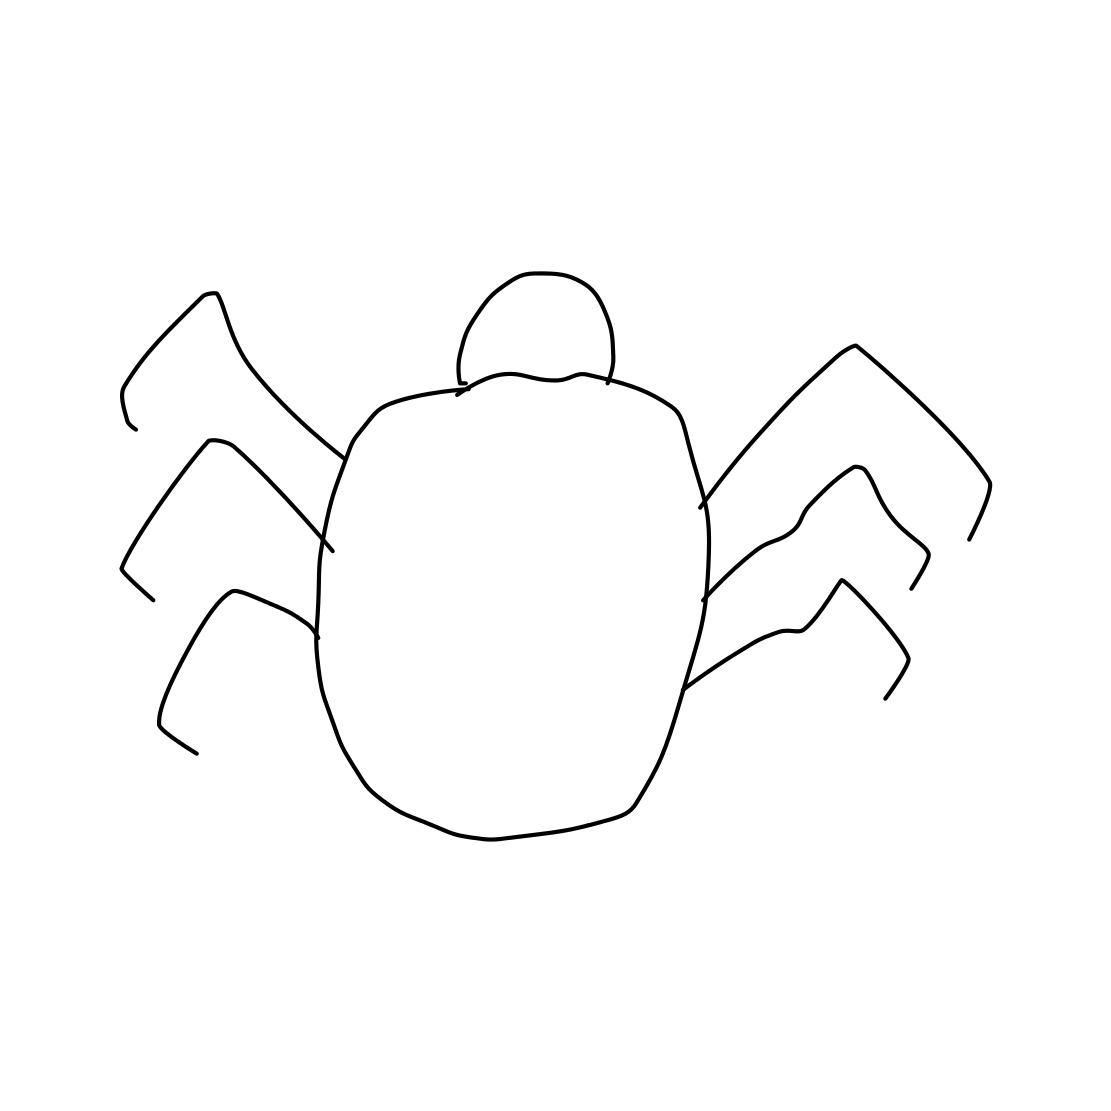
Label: spider